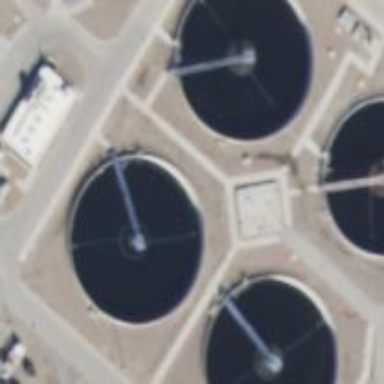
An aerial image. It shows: Storage tank designed to hold water.